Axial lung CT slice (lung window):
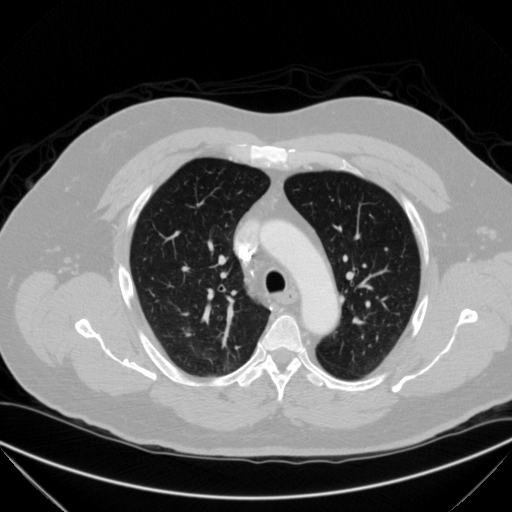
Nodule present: yes
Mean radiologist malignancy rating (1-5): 3